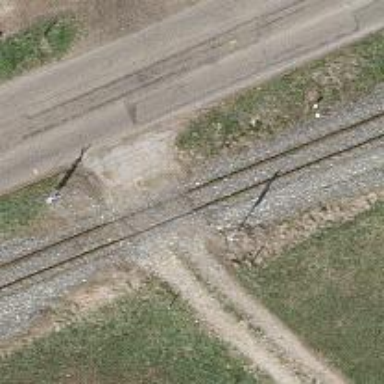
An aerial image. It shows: Railway level crossing.